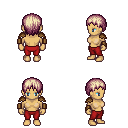
a pixel art fantasy rpg character, female body template, human, tanned skin, leather shoulder armor, red pants, white blonde plain hairstyle, leather bracers, four views (front, back, left, right), 2x2 character sprite sheet, small pixel art, hard edges, no anti-aliasing